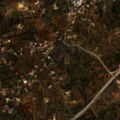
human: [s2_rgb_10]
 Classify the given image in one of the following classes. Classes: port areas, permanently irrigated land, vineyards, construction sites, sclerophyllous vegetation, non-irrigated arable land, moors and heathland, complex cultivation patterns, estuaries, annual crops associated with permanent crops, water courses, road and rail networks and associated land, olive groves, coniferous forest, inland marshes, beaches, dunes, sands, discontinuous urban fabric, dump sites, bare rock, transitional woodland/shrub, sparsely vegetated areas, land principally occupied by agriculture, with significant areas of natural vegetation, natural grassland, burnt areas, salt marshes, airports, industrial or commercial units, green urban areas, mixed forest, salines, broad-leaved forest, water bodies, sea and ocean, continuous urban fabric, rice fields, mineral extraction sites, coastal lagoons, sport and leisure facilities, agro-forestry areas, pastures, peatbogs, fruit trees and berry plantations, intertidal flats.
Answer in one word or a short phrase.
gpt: annual crops associated with permanent crops, land principally occupied by agriculture, with significant areas of natural vegetation, sclerophyllous vegetation